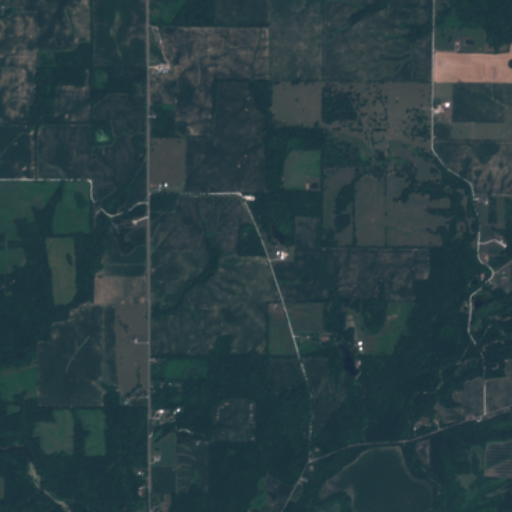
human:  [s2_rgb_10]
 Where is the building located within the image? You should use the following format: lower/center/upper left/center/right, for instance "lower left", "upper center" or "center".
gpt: The building is located in the lower right of the image.
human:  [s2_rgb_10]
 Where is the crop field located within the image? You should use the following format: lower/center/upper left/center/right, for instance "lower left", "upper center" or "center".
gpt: There is no crop field in the image.